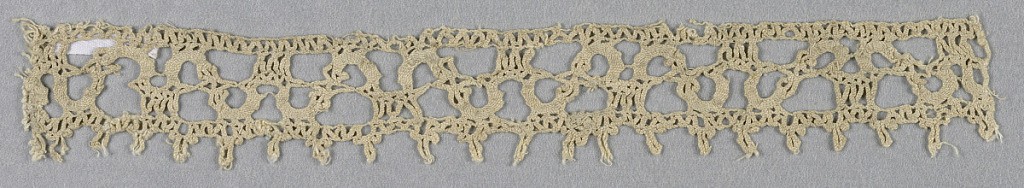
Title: Trimming
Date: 16th–17th century
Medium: natural linen Technique: bobbin lace, continuous braid-like
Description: Band with loose scroll and pointed edge.